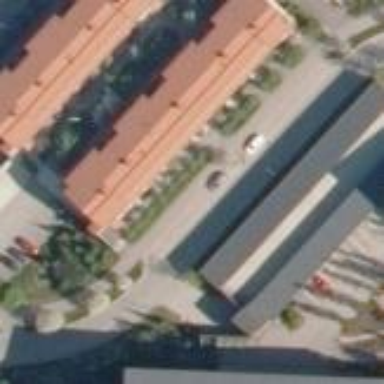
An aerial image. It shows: Residential apartments building.